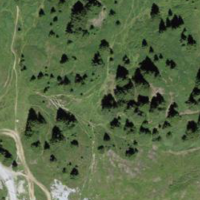
EUNIS habitat code: 26
Species observed at this site:
Dryas octopetala